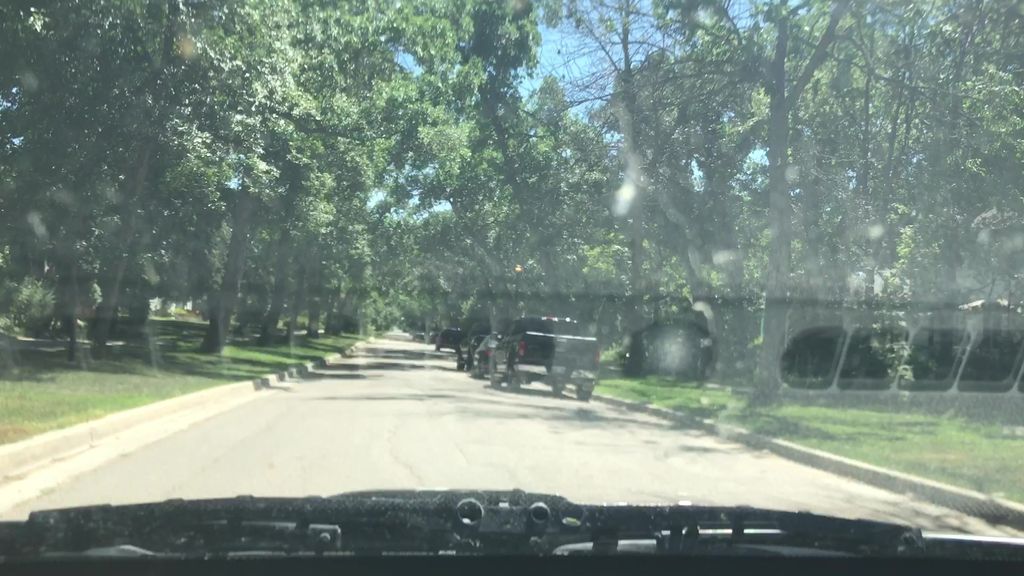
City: winnipeg